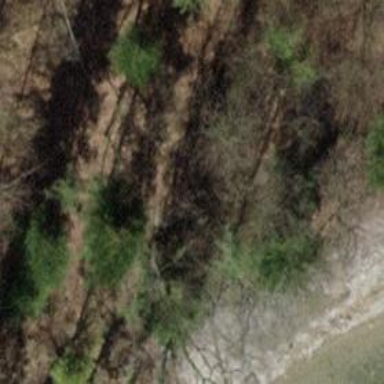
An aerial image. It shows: Path on the ground.